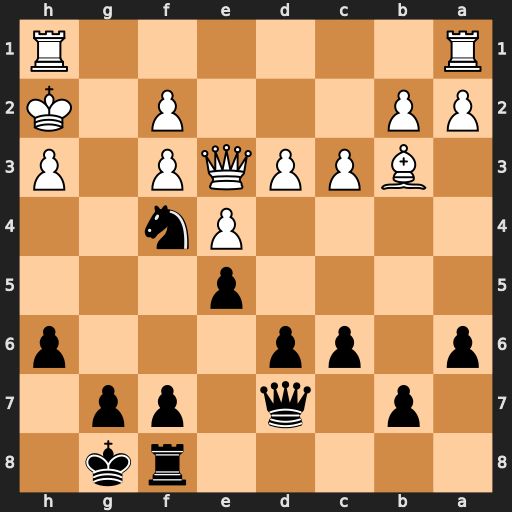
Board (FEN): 5rk1/1p1q1pp1/p1pp3p/4p3/4Pn2/1BPPQP1P/PP3P1K/R6R
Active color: b
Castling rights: -
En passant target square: -
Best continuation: Qxh3+ Kg1 Qg2#